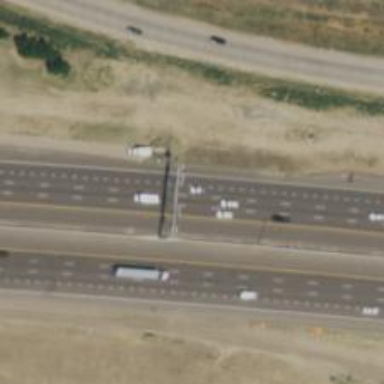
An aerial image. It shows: Asphalt motorway.